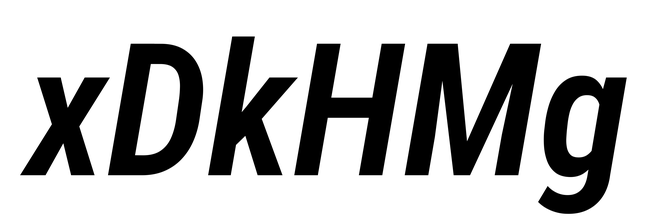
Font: Roboto-Italic_Condensed_SemiBold_Italic